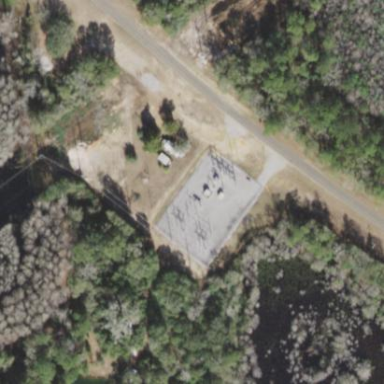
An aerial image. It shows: Distribution power substation secured by fence.